【题型】解答题　【知识点】解析几何　【难度】easy
如图，$OAB$ 是一张三角形纸片，$\angle AOB = 90^\circ$，$OA=1$，$OB=2$，设 $l$ 与 $OA$、$AB$ 的交点分别为 $M$、$N$，将 $\triangle AMN$ 沿直线 $l$ 折叠后，使 $A$ 落在边 $OB$ 上的点 $A'$ 处. 设 $OA'=m$，试用 $m$ 表示点 $N$ 到 $OB$ 距离.

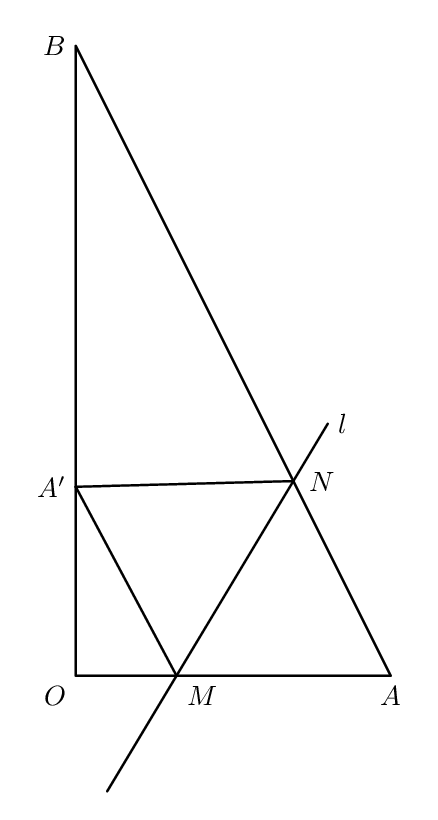
【解答】
【答案】 $\frac{1+4m-m^2}{2(2m+1)}$

【详解】 以 $O$ 为原点，边 $OA$、$OB$ 所在的直线分别为 $x$ 轴、$y$ 轴建立如图所示的平面直角坐标系，

设 $A'(0,m)(0 \le m \le 1)$，因为 $A(1,0)$，所以 $k_{AA'} = \frac{m-0}{0-1} = -m$.

连接 $AA'$，因为点 $A$ 与点 $A'$ 对称，所以 $AA' \perp MN$.

当 $m=0$ 时，直线 $MN$ 的斜率不存在，此时直线 $MN$ 的方程为 $x=\frac{1}{2}$，点 $N$ 到 $OB$ 的距离为 $\frac{1}{2}$ . 当 $m \neq 0$ 时，

$k_{MN} = \frac{1}{m}$ . 因为 $AA'$ 的中点为 $\left(\frac{1}{2}, \frac{m}{2}\right)$，

从而直线 $l$ 的方程为 $y - \frac{m}{2} = \frac{1}{m}\left(x - \frac{1}{2}\right)$，

即 $y = \frac{1}{m}x + \frac{m}{2} - \frac{1}{2m}$ . \textcircled{1}

又直线 $AB$ 的方程为 $y = -2x + 2$，\textcircled{2}

由 \textcircled{1} \textcircled{2} 解得 $x = \frac{1+4m-m^2}{2(2m+1)}$，即点 $N$ 的横坐标为 $\frac{1+4m-m^2}{2(2m+1)}$，

所以点 $N$ 到 $OB$ 距离为 $\frac{1+4m-m^2}{2(2m+1)}$.

当 $m=0$ 时也满足上式.

所以点 $N$ 到 $OB$ 距离为 $\frac{1+4m-m^2}{2(2m+1)}$.
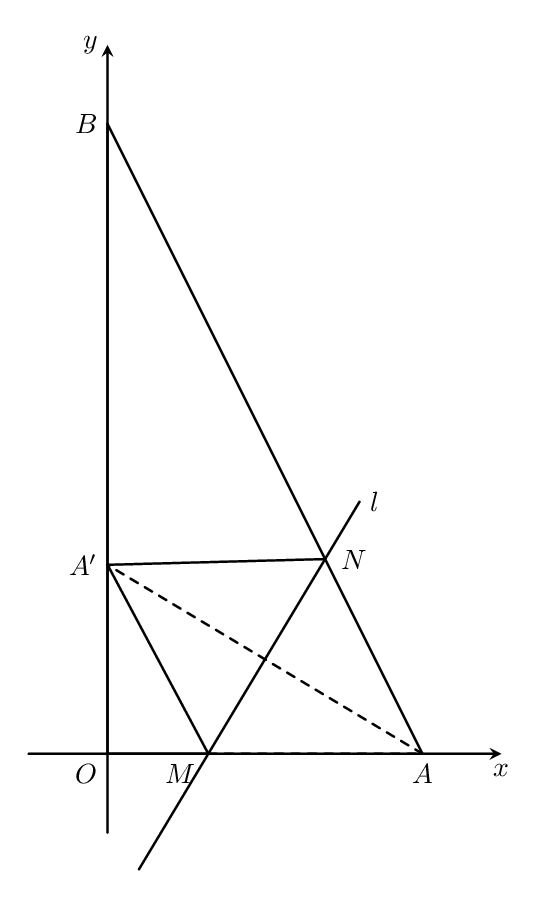